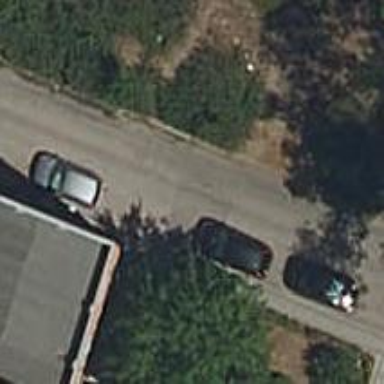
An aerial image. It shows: Paved footway.